Question: I have an Excel workbook which I want to scroll through the contents of the first column and write each unique value to a new workbook i.e. no duplicates.
This code, without checking for duplicates, works fine:
'''
def get_data_from_sheet(sheet_index, start_row, end_row, count):
for row in range(start_row, end_row):
cell = sheet.cell(row,0)
count = count+1
if row != start_row:
sheet1.write(count,0,cell.value)
return count
'''
However when I try to add a condition to check for duplicates, nothing is written to the Excel file:
'''
from django.utils.encoding import smart_str
def get_data_from_sheet(sheet_index, start_row, end_row, count):
for row in range(start_row, end_row):
cell = sheet.cell(row,0)
count = count+1
if row != start_row:
list.append(smart_str(cell.value))
if smart_str(cell.value) not in list:
sheet1.write(count,0,cell.value)
return count
'''
Which puzzles me, because the list contains the values i.e.:

So what am I doing wrong? Thanks!
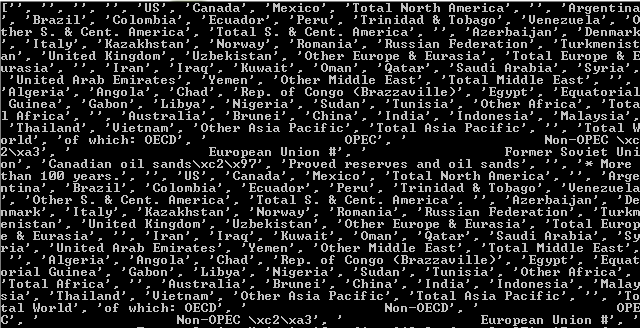
Answer: By calling this:
'''
list.append(smart_str(cell.value))
'''
before this:
'''
if smart_str(cell.value) not in list:
'''
You are sure that the test will be always 'False', as you append the value to the list just before testing it is not in it. You have an issue with the logic here.
NB: avoid calling your variables with built-in types, call your list object 'lst' or anything else making sense but don't use 'list' as a variable.